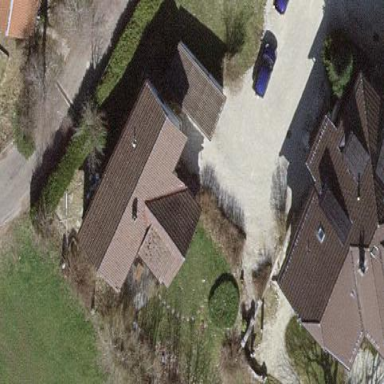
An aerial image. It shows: Detached building with gabled roof.